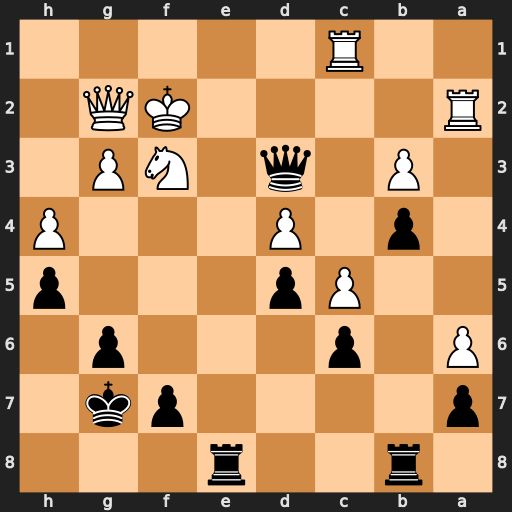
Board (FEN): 1r2r3/p4pk1/P1p3p1/2Pp3p/1p1P3P/1P1q1NP1/R4KQ1/2R5
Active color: b
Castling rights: -
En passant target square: -
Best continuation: Qe3+ Kf1 Qxc1+